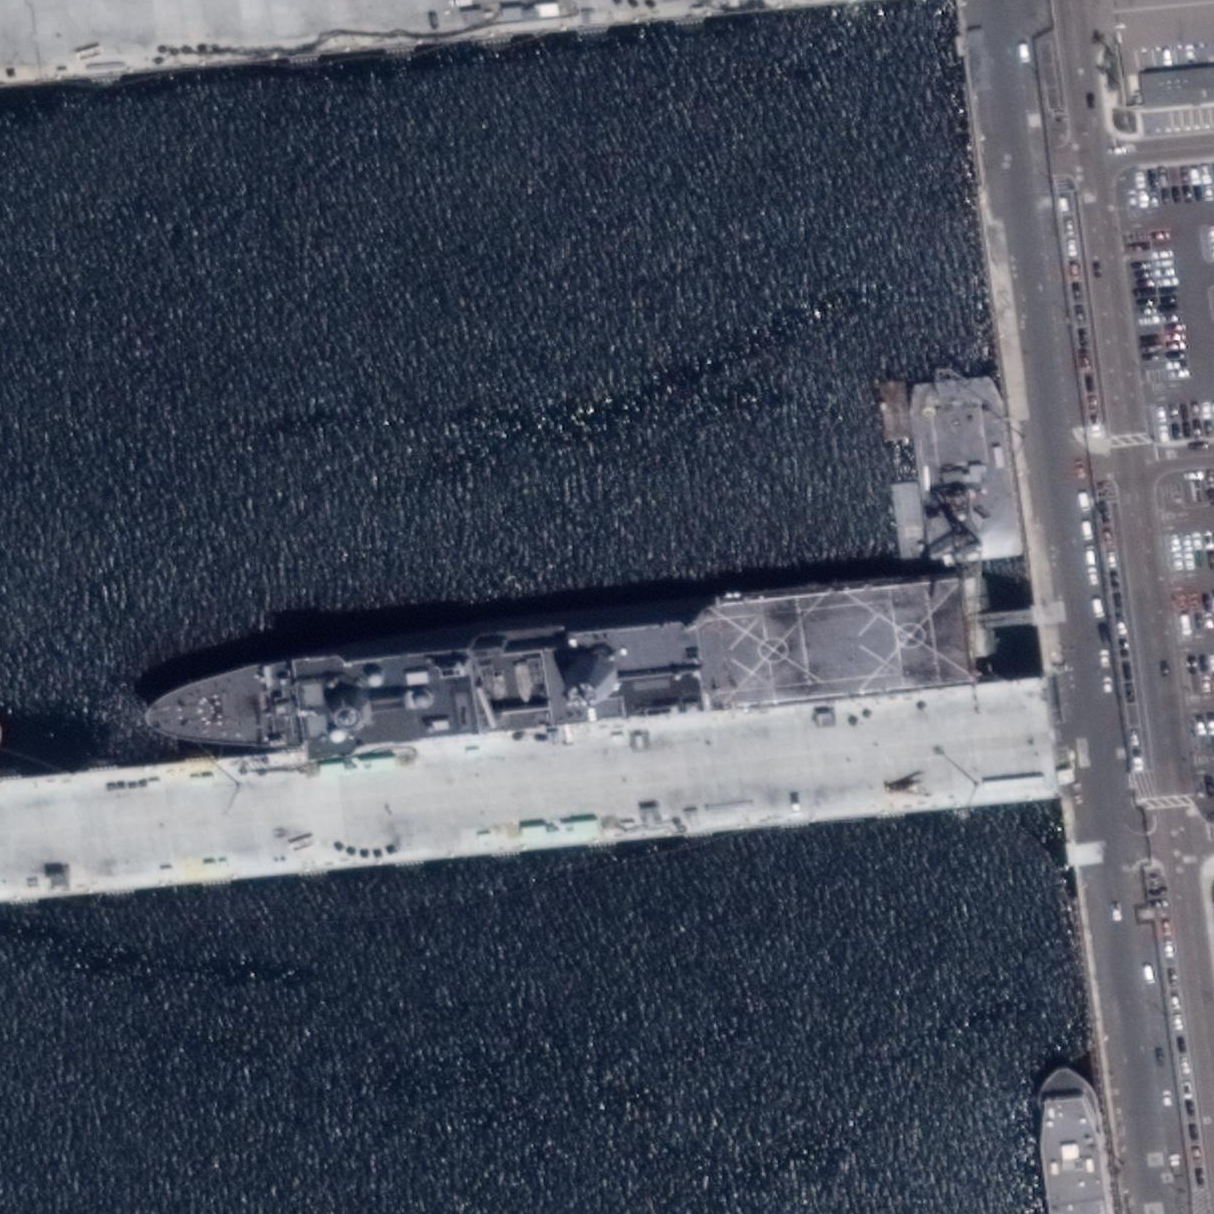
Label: combat